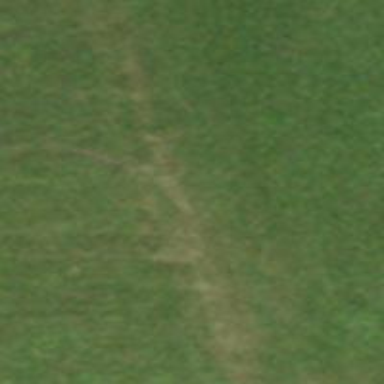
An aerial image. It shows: Grassy path.